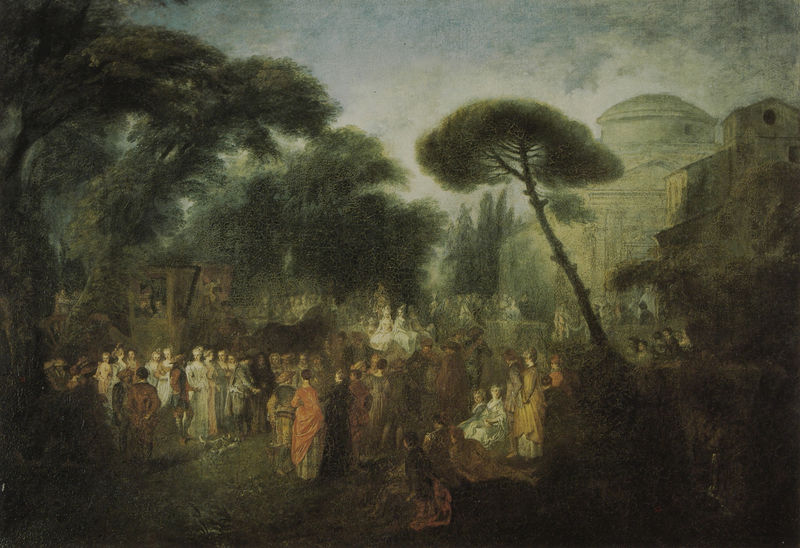
Titel: La mariée de village, Der Brautzug
Künstler: Antoine Watteau
Standort: Berlin
Institution: Staatliche Museen zu Berlin, Preußischer Kulturbesitz
Schlagwörter: baum, blau, blätter, dunkel, felsen, gemälde, gruppe, himmel, laub, mann, schatten, wasser, weiß, wolken, bäume, frauen, gelb, grün, landschaft, menschen, ocker, sitzen, stadt, äste, braun, damen, femmes, fenster, frau, grau, hell, hut, kleid, kleider, licht, männer, orange, schwarz, türkis, dach, gebäude, gras, haus, park, rasen, rot, wiese, ansammlung, beige, fest, gesellschaft, menge, rock, versammlung, alt, architektur, bibel, kleidung, mensch, stehen, stein, steine, öl, ast, häuser, stamm, wind, zweige, busch, büsche, kirche, pastos, boden, gewand, gewänder, personen, pflanze, pflanzen, renaissance, schräg, wald, pferd, rund, turm, garten, düster, italien, zuschauer, dächer, giebel, hecke, kutsche, kuppel, fluß, ölgemälde, könig, duktus, vert, wedel, baumkronen, unscharf, palast, spaziergang, lichtung, festlich, menschenmenge, pantheon, rom, sonntag, villa, maison, braum, antik, toga, empfang, sombre, menschengruppe, poussin, palmen, platane, pinien, tempel, watteau, pinie, schemen, arbre, paysage, roben, basilika, menschenansammlung, kronen, zentralbau, rundbau, quelle, chateau, lustwandeln, fra, lancret, feierlich, fete, gens, groupe, pater, hommes, personnes, versamlung, nazur, foule, baumwedel, galante, adligen